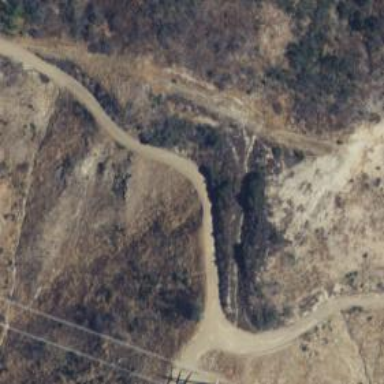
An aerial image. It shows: Path with excellent visibility for trail.